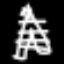
Label: The Eiffel Tower